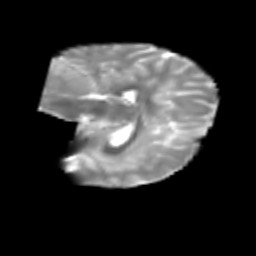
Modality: T2w
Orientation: sagittal
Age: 7
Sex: female
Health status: healthy